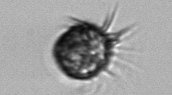
Label: Ciliophora